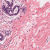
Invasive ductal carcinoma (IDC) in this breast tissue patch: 0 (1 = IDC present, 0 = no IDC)